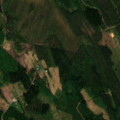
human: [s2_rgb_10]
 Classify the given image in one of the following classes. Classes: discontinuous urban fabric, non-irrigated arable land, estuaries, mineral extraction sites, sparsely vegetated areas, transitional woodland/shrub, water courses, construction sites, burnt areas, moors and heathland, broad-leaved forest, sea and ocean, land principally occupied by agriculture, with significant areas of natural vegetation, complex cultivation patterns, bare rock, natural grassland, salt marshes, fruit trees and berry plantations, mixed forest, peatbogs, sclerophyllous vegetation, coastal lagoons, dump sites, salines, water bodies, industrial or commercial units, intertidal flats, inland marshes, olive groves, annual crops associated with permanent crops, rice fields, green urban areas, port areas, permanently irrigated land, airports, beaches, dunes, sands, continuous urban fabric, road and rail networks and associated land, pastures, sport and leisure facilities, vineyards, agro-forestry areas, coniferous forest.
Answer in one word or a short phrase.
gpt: coniferous forest, mixed forest